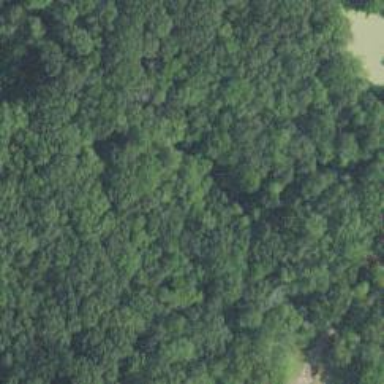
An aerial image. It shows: Mixed leaf woodland.